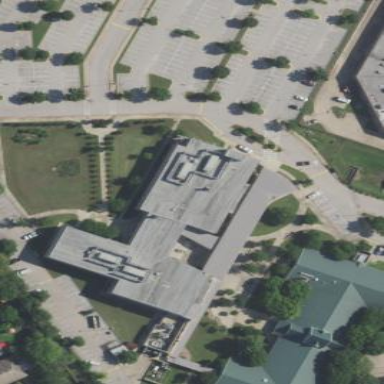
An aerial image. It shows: College building.